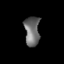
Tissue: lung
Cell type: Epithelial cells
Senescence score: 0.171
Nuclear area (px): 440
Mean DAPI intensity: 109.159